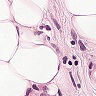
Metastatic tissue present: yes